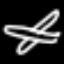
Label: airplane